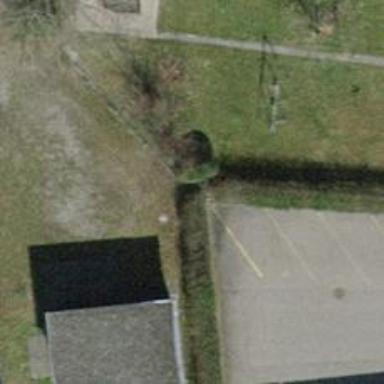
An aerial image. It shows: Hedge acting as barrier.